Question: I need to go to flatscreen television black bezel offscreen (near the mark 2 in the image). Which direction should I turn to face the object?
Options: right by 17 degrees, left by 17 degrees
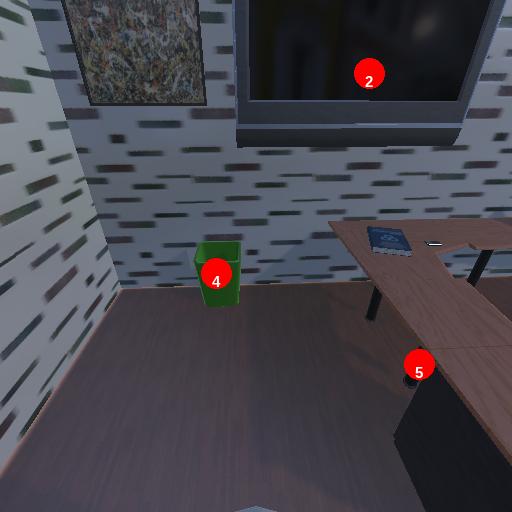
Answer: right by 17 degrees